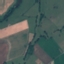
Label: Pasture